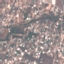
Land use / land cover: Residential